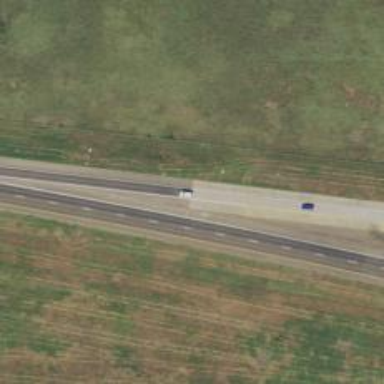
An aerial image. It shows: Frontage road classified as tertiary.